Field crop: maize
Growth stage: 2
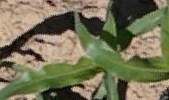
Species: maize